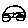
Label: car